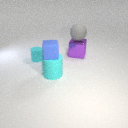
large gray rubber sphere above large purple metal cube